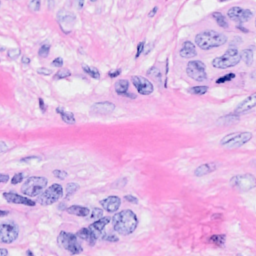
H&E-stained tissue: Breast